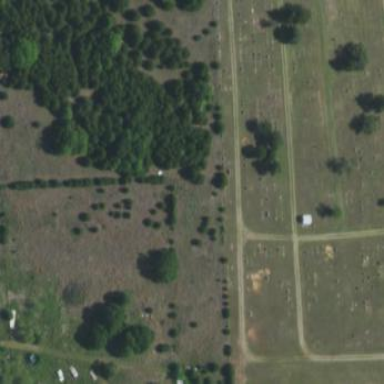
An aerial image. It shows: Cemetery.